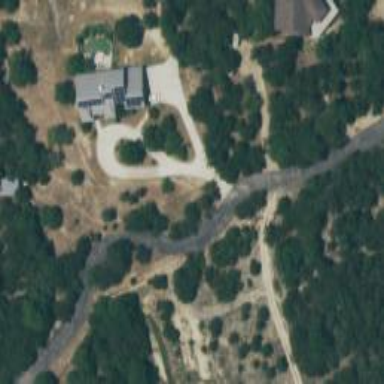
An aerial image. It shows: Driveway leading to service road.